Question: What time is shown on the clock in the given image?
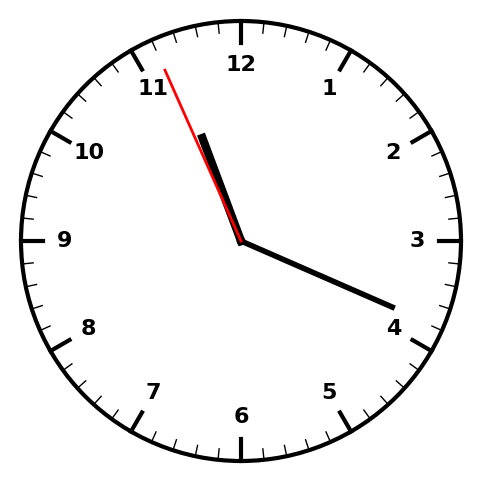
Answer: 11:18:56